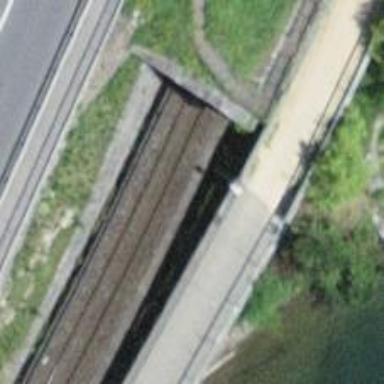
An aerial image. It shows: Narrow-gauge railway tunnel with electrified contact lines.